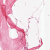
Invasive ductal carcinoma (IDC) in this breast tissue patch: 0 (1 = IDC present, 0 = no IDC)